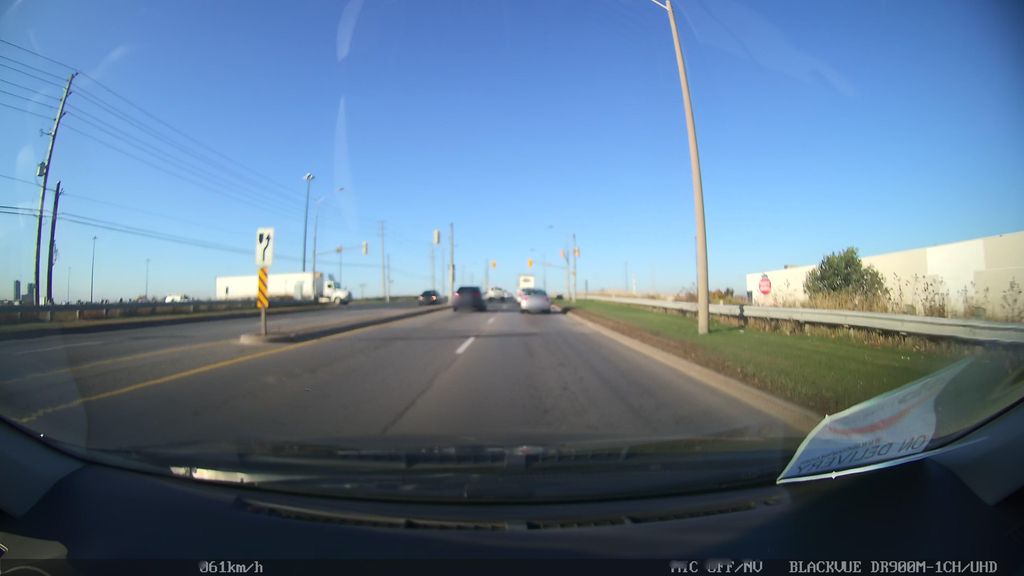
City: toronto